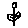
Label: flower